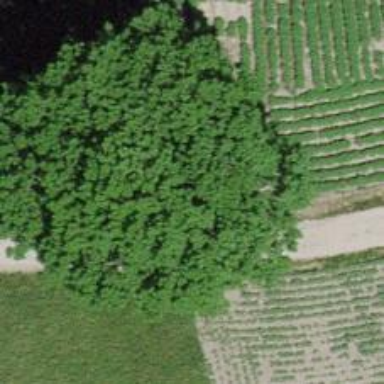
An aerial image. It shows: Deciduous broadleaved tree.